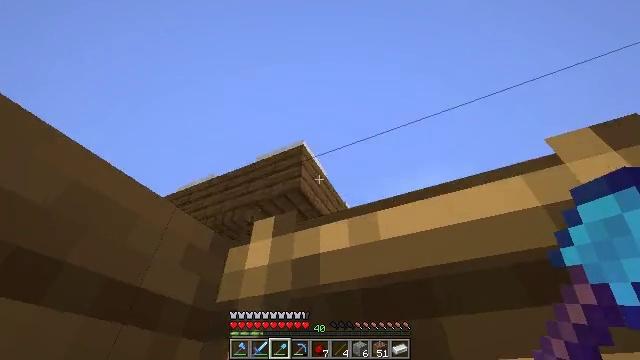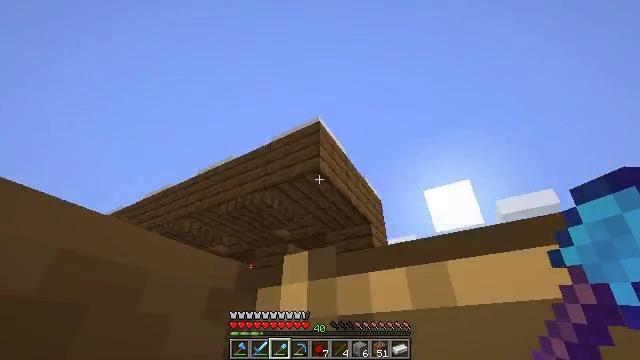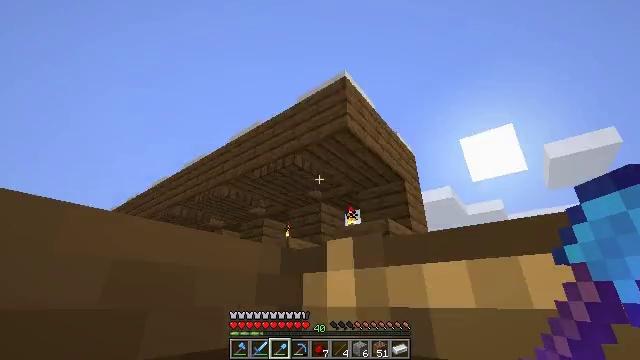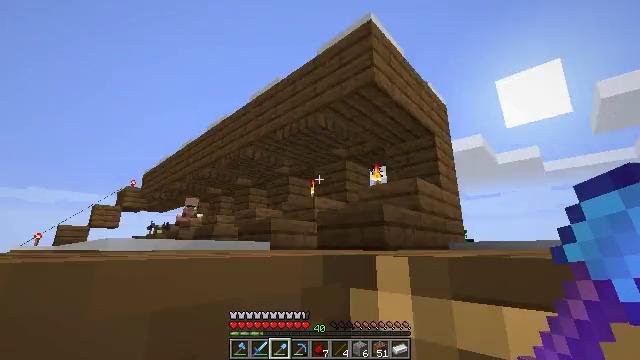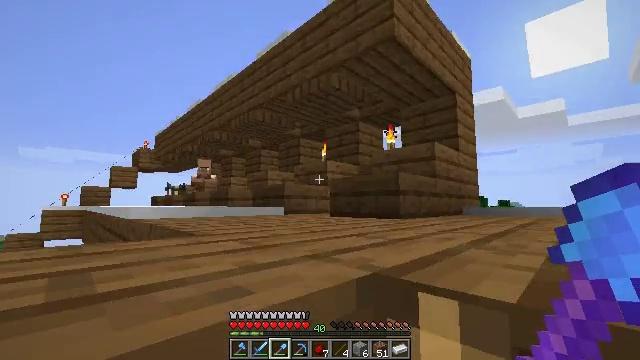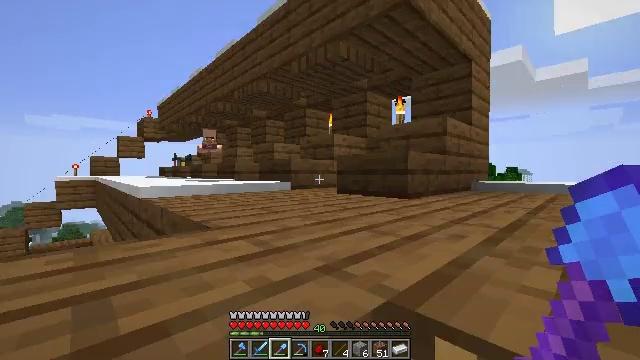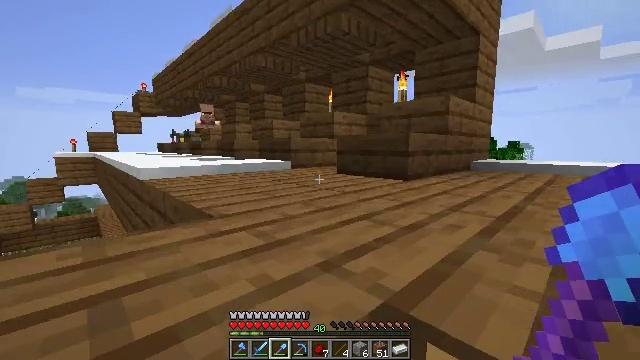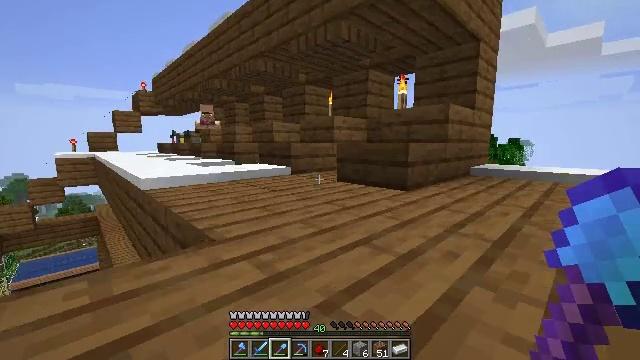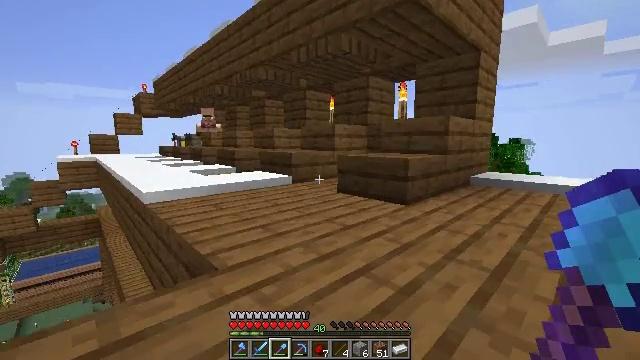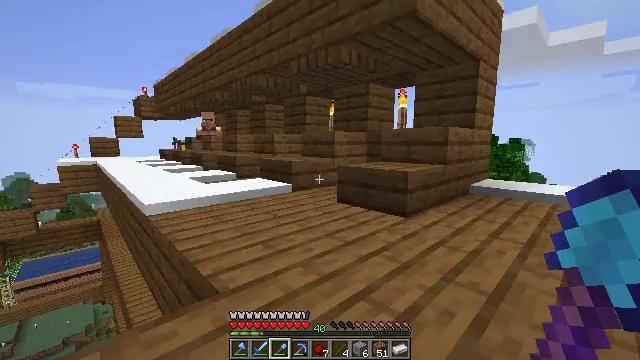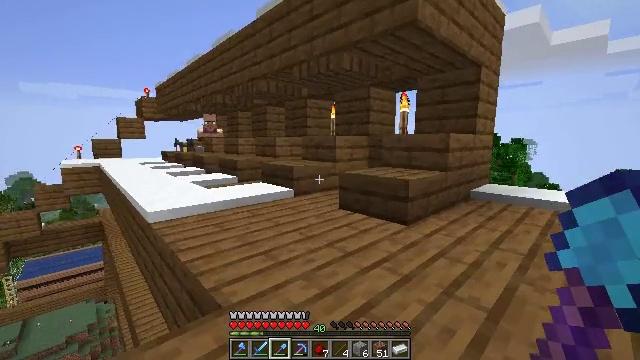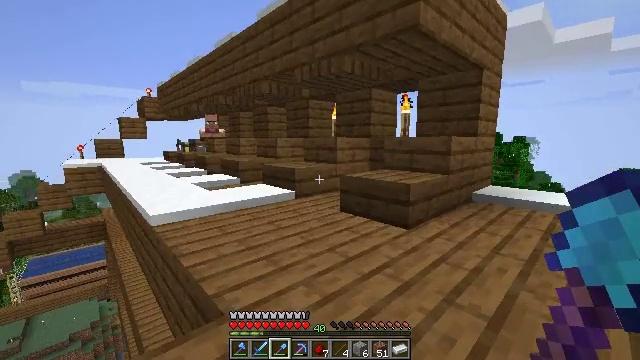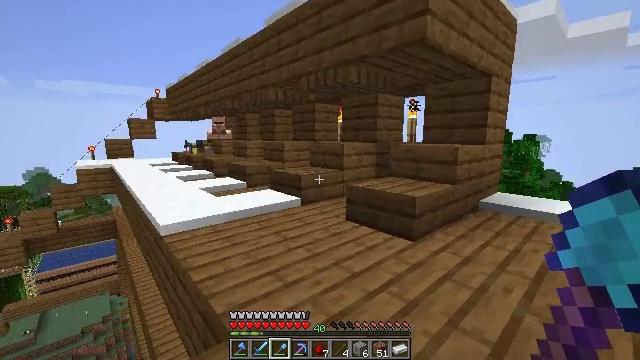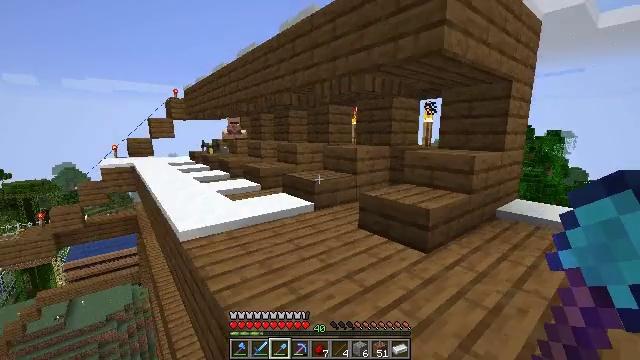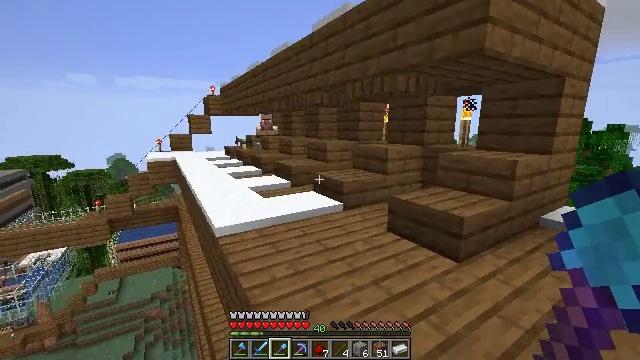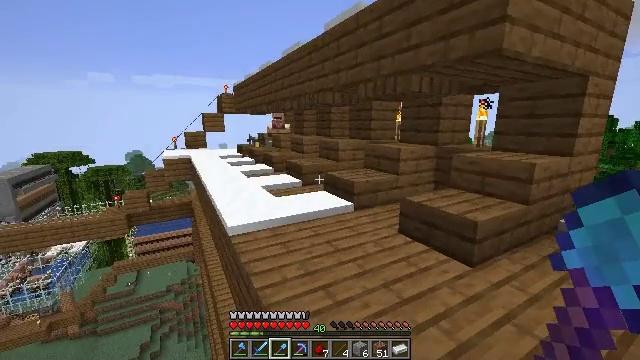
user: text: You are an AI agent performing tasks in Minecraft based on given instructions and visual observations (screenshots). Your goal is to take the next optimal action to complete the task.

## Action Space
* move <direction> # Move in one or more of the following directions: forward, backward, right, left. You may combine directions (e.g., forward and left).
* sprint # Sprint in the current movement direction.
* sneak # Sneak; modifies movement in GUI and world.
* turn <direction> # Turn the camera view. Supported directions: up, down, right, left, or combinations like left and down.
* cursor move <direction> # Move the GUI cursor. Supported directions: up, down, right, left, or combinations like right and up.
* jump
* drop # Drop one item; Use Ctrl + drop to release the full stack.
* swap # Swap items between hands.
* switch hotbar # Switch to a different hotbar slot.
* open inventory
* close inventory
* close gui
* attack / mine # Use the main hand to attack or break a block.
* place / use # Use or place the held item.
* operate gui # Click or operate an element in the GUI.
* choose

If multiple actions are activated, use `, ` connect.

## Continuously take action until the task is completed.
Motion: motion action
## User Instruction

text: Take materials to craft redstone.
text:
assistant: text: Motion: move forward, sprint, turn left and down, jump
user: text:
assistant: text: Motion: move forward, turn left and down, jump
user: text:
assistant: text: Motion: move forward, turn left and down, jump
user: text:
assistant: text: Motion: move forward, turn left and down, jump
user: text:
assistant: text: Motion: move forward, sprint, turn left and down, jump
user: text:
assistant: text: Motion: move forward, sprint, turn down, jump
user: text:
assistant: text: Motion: move forward, sprint, jump
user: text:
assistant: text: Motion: move forward, sprint, jump
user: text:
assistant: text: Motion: move forward, jump
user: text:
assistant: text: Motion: move forward, sprint, jump
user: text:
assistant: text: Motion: move forward, sprint, jump
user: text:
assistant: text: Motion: move forward, sprint, turn left, jump
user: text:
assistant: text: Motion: move forward, sprint, turn left, jump
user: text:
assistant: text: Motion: move forward, turn left and down, jump
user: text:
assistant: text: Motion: move forward, turn left, jump
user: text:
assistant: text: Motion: move forward, jump
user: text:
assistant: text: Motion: move forward, sprint, jump
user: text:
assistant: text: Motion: move forward, sprint, jump
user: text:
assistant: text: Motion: move forward, sprint, turn left, jump
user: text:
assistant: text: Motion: move forward, sprint, turn left, jump
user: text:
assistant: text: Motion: move forward, turn left, jump
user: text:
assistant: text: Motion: move forward, turn left, jump
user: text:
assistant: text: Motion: move forward, turn left, jump
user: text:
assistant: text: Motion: move forward, turn left, jump
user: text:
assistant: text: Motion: move forward, turn left, jump
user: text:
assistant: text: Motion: move forward, jump
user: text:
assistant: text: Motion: move forward, sprint, turn left, jump
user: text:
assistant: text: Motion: move forward, sprint, turn left, jump
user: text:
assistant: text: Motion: move forward, sprint, turn left, jump
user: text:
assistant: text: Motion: move forward, sprint, turn left, jump